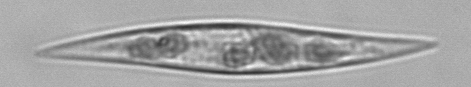
Label: Pleurosigma